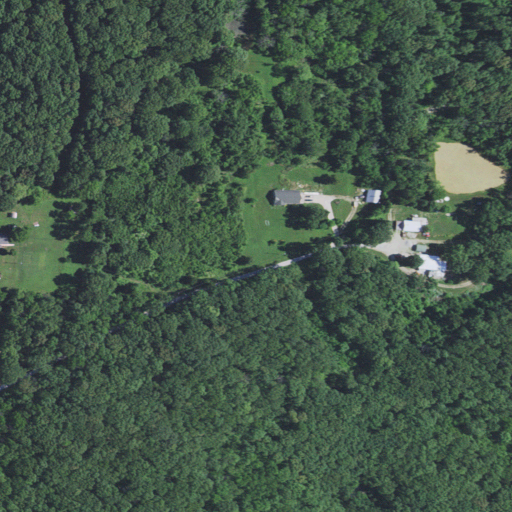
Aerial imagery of mountain in Missouri named Negro Hill containing deciduous forest, open development, pasture, mixed forest, medium intensity development, grassland, and low intensity development